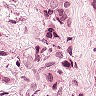
Metastatic tissue present: yes